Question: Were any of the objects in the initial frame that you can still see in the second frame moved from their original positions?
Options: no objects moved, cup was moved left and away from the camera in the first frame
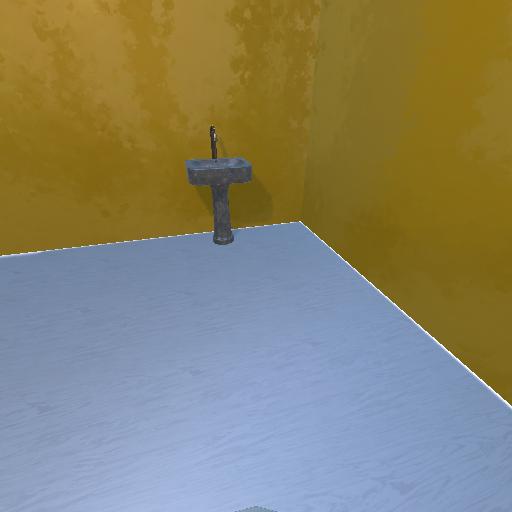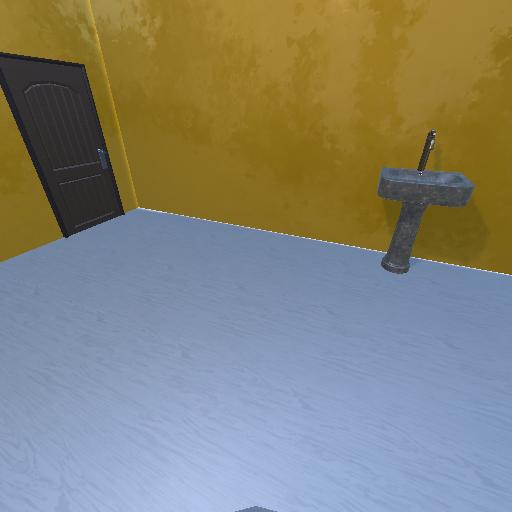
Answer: no objects moved